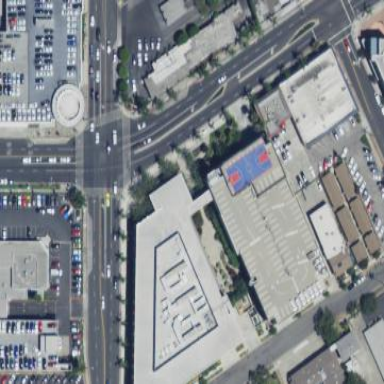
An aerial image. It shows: Commercial building.